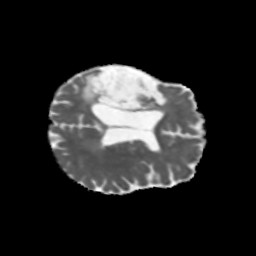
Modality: MD
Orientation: axial
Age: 63
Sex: female
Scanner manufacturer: siemens
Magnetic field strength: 3 T
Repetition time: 5.47 s
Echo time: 0.0854 s